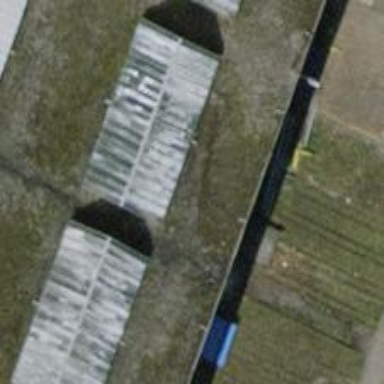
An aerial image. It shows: Single-track railway yard.